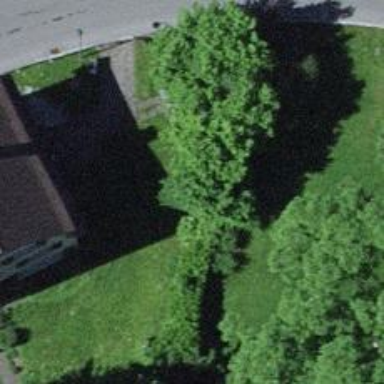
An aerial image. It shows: Retaining wall.